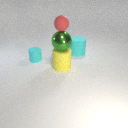
large green metal sphere below small red rubber sphere